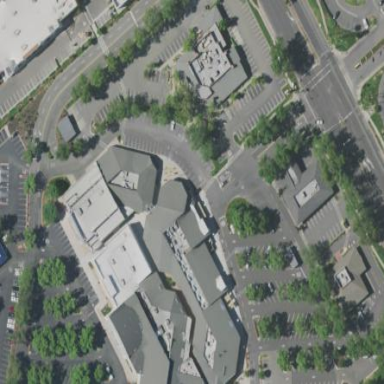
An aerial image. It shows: Retail building.